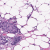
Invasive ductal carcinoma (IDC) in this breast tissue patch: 1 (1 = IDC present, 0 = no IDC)